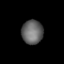
Tissue: lung
Cell type: Epithelial cells
Senescence score: 0.1816
Nuclear area (px): 497
Mean DAPI intensity: 101.471